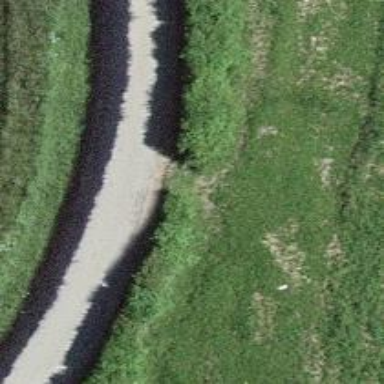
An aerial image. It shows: Asphalt track with grade1 tracktype.